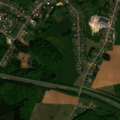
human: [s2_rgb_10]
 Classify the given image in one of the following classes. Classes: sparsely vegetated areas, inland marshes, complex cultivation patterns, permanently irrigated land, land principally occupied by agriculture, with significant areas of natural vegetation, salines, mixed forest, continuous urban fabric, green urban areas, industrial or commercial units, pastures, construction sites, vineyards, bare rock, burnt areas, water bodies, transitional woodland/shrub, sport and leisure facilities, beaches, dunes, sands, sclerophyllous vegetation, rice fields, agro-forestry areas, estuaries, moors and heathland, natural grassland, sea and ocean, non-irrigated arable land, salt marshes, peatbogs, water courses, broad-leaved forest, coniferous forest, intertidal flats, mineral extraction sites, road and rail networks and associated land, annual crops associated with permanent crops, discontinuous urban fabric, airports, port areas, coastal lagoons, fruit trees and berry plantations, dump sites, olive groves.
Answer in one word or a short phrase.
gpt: discontinuous urban fabric, non-irrigated arable land, pastures, land principally occupied by agriculture, with significant areas of natural vegetation, broad-leaved forest, coniferous forest, mixed forest